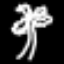
Label: palm tree